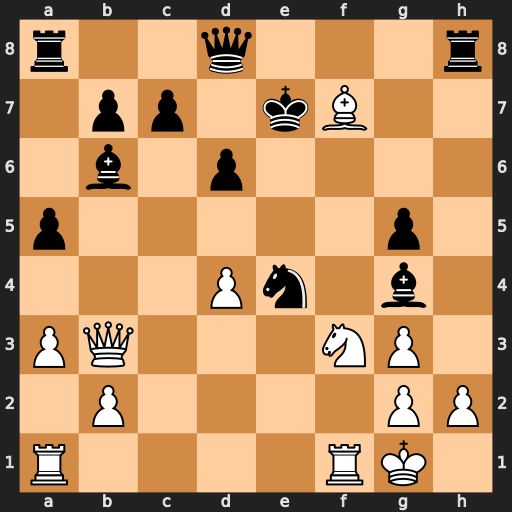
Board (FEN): r2q3r/1pp1kB2/1b1p4/p5p1/3Pn1b1/PQ3NP1/1P4PP/R4RK1
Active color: w
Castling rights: -
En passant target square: -
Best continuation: Rae1 Kd7 Rxe4